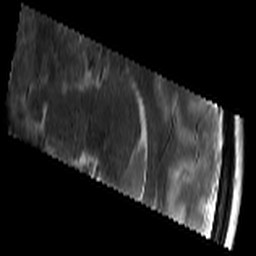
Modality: T2w
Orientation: sagittal
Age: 22
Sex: female
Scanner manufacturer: siemens
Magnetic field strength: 3 T
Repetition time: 8.02 s
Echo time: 0.08 s